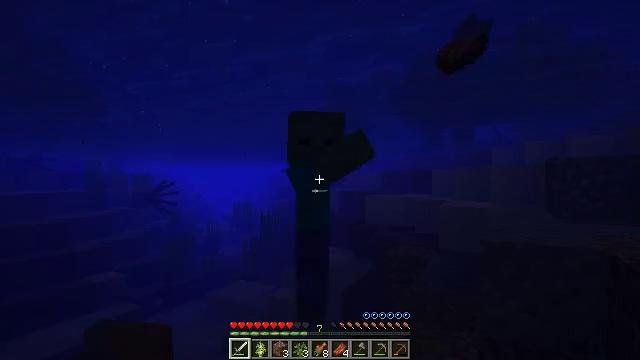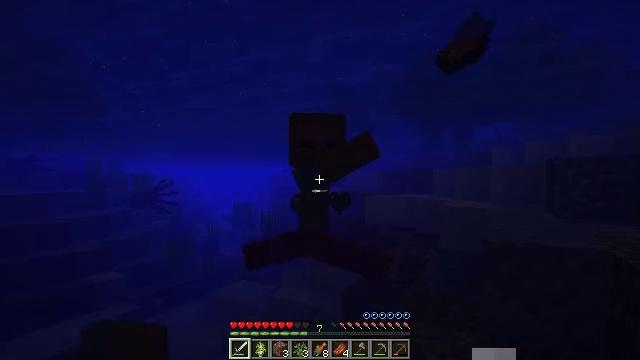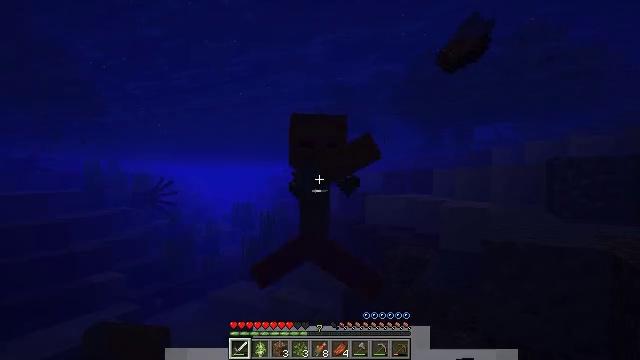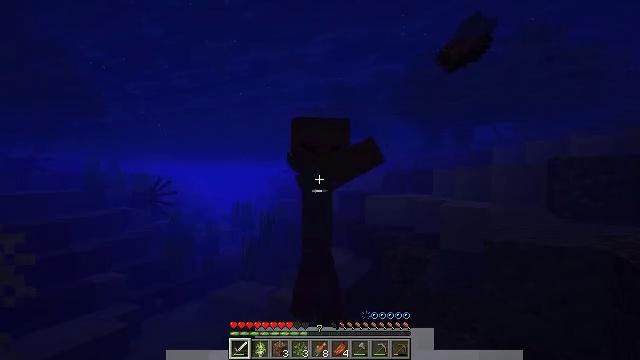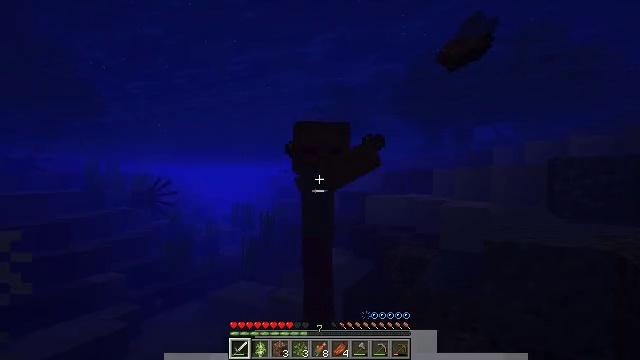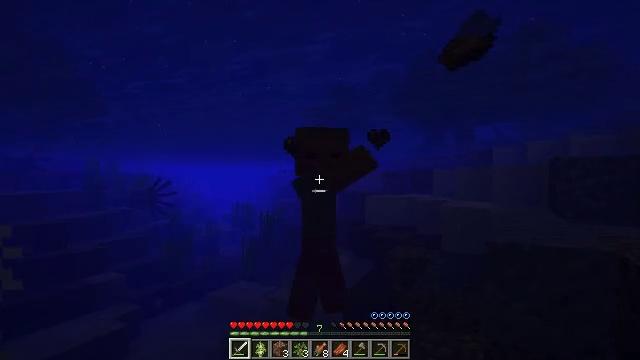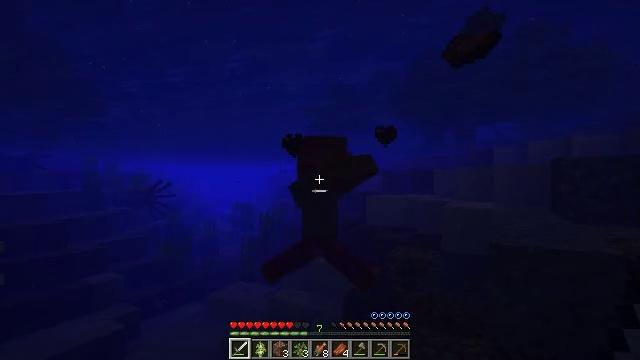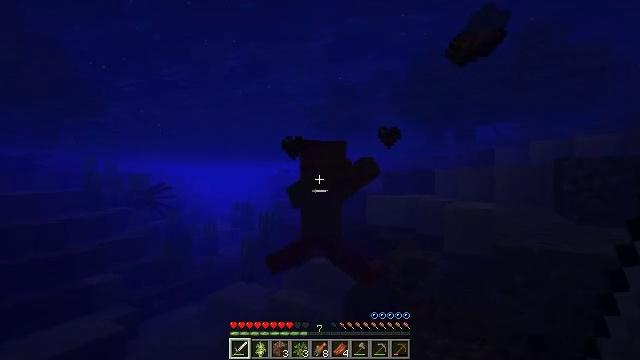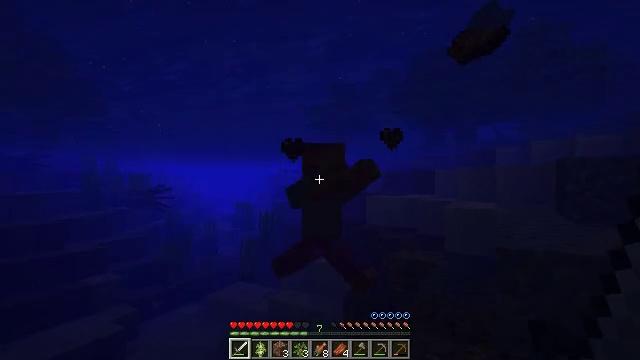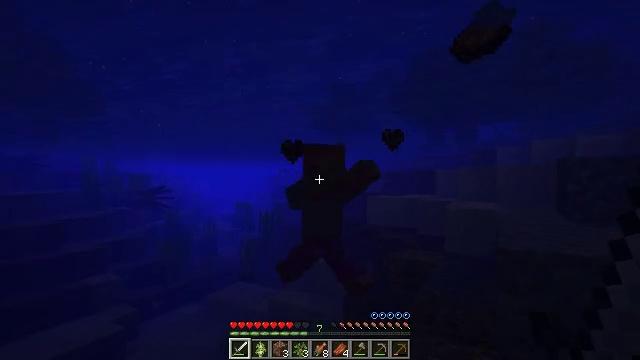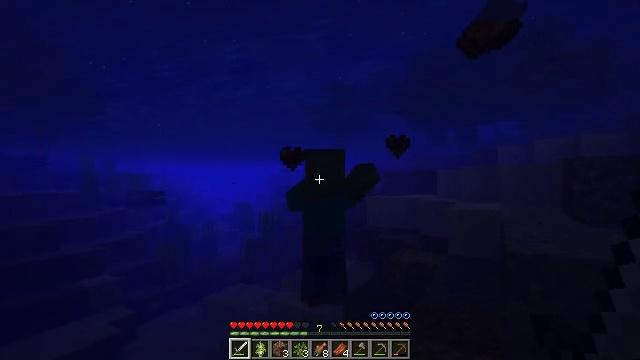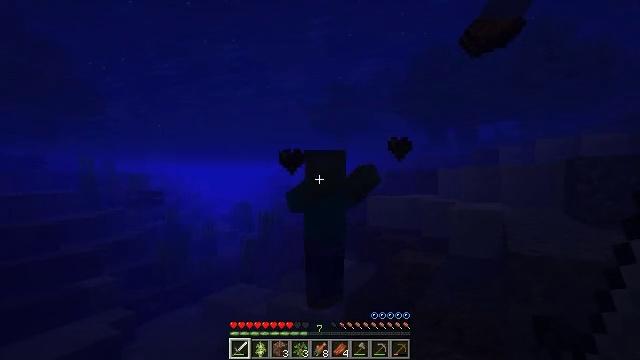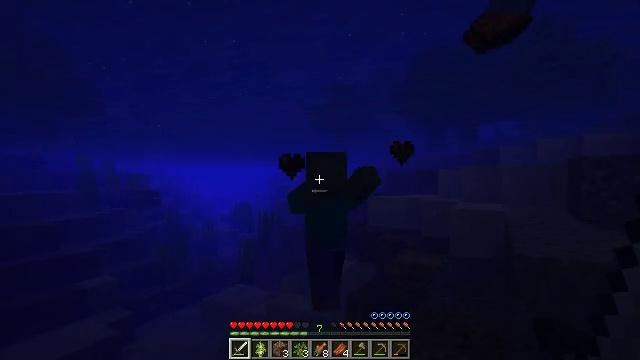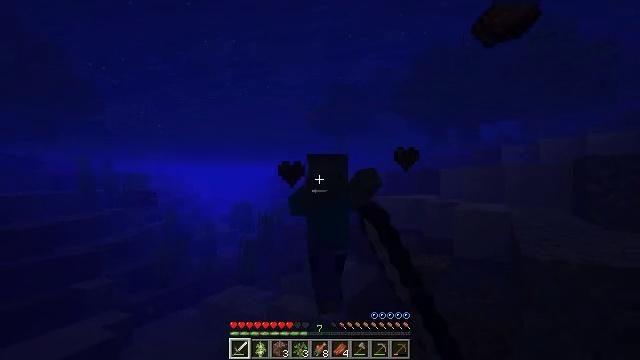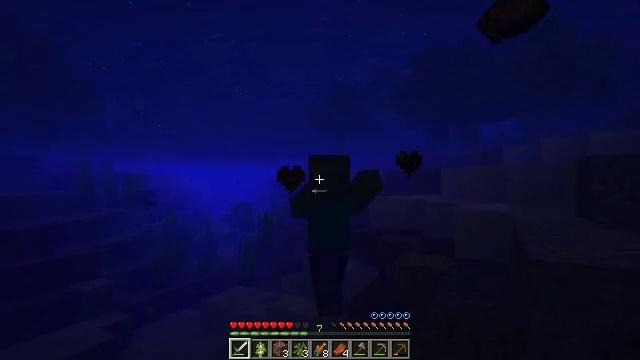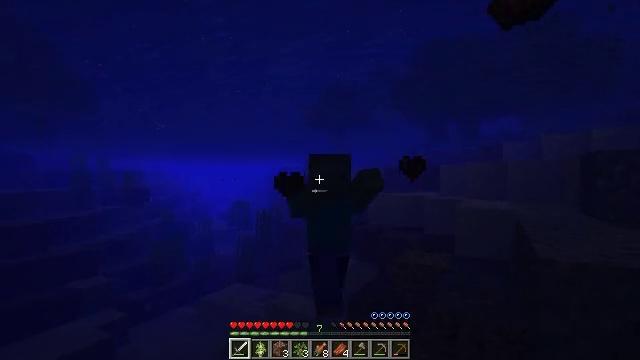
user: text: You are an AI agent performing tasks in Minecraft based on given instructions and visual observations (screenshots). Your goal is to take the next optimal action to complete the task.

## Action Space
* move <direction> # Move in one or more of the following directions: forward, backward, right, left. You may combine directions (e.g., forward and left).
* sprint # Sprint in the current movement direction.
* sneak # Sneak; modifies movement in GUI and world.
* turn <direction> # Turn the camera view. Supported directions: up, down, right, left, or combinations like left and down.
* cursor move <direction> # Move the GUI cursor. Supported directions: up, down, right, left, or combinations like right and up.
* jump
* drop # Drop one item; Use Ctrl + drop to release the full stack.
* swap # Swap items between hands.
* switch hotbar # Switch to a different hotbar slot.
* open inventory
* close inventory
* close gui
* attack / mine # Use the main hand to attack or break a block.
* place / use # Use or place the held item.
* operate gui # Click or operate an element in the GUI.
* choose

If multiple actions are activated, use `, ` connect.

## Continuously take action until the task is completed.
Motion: motion action
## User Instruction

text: Kill a zombie.
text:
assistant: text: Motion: no_op
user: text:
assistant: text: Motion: no_op
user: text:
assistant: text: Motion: no_op
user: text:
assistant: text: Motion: move forward
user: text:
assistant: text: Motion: move forward
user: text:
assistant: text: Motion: move forward
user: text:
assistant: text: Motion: move forward
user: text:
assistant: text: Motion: move forward
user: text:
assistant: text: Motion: move forward
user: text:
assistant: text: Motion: move forward
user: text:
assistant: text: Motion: move forward
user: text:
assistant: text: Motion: move forward, attack / mine
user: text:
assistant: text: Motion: move forward, attack / mine
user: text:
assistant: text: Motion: move forward, attack / mine
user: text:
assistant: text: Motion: move forward
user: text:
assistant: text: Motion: move forward
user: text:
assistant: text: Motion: move forward
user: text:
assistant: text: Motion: move forward
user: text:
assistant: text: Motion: move forward
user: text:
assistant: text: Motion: move forward, turn down
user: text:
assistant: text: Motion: move forward
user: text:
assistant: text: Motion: move forward, turn right and down
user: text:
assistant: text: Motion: move forward, turn right and down
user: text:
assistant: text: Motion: move forward
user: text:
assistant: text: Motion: move forward
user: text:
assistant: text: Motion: move forward, attack / mine
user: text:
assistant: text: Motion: move forward, attack / mine
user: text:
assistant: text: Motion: move forward, attack / mine
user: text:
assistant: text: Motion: move forward
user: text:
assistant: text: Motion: move forward